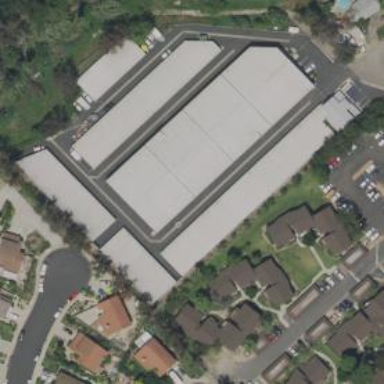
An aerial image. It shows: Commercial area with storage rental shop.